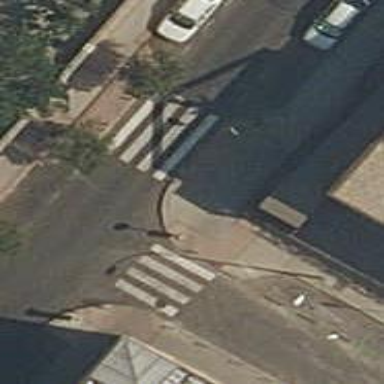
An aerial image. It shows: Marked crossing with traffic-calming table.